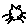
Label: cat